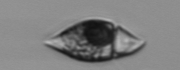
Label: Amphidinium